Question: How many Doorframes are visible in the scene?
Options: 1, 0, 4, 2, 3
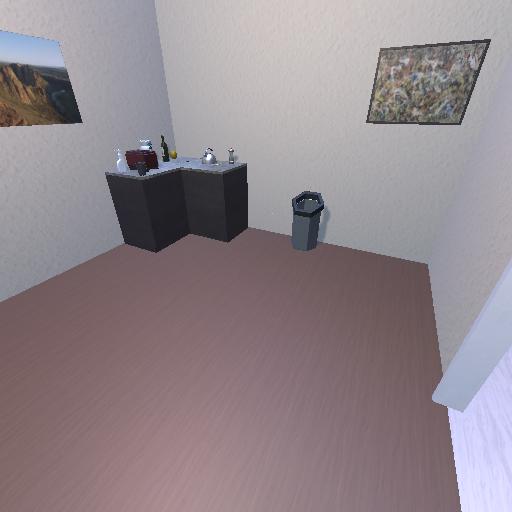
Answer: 1